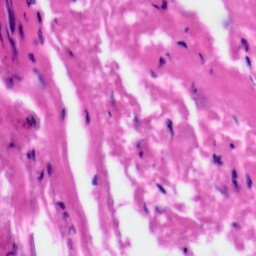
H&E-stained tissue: Tonsil